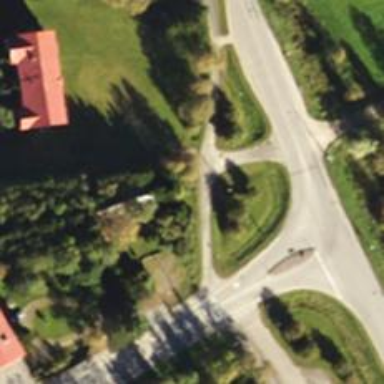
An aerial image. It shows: Cycleway.